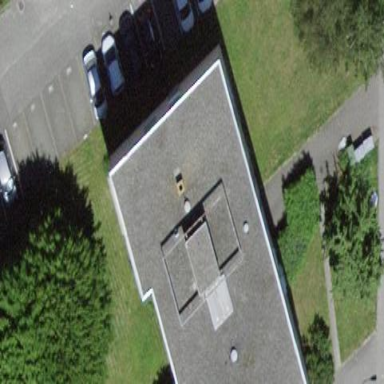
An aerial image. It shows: Flat-roofed building.